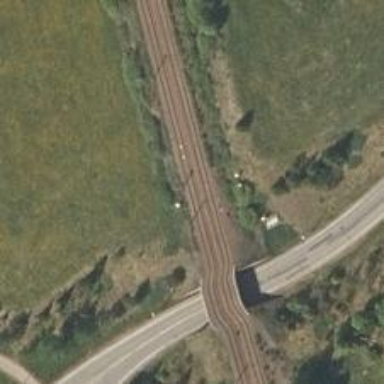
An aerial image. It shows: Railway signal.